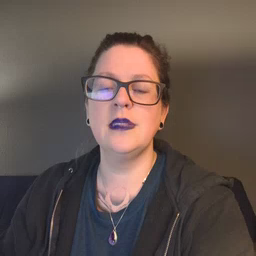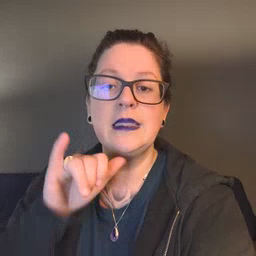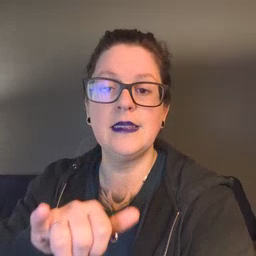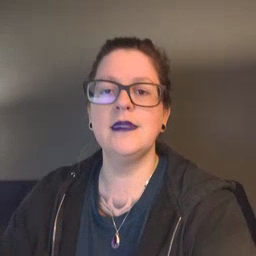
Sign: stay